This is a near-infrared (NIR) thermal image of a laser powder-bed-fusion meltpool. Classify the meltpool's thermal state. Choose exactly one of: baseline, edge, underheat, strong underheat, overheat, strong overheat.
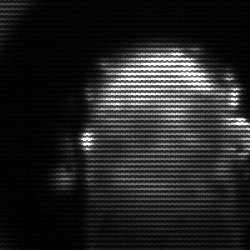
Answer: baseline